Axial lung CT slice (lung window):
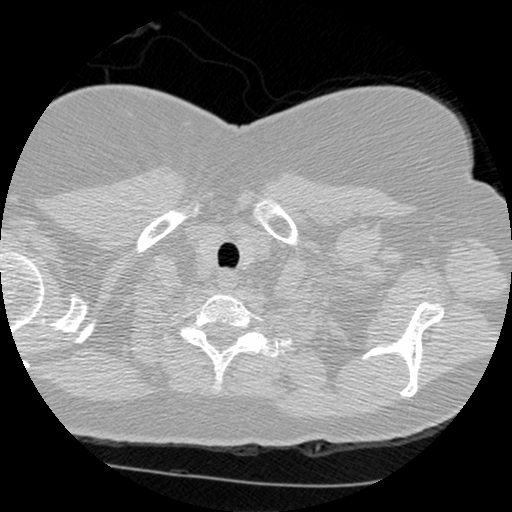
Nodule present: no